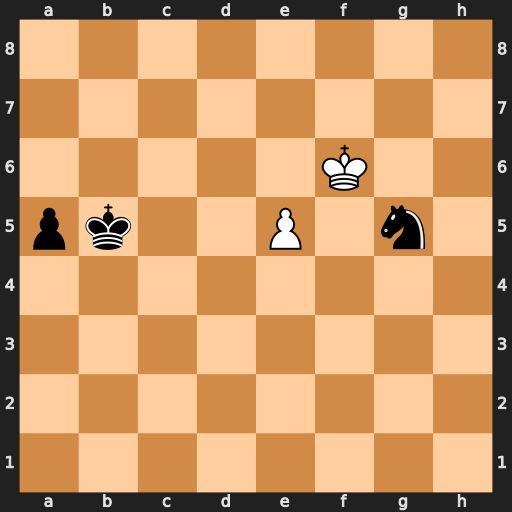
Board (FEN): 8/8/5K2/pk2P1n1/8/8/8/8
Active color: w
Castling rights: -
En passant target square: -
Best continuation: Kxg5 a4 e6 Kc6 Kf6 a3 e7 Kd7 Kf7